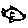
Label: fish